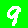
Digit: 9